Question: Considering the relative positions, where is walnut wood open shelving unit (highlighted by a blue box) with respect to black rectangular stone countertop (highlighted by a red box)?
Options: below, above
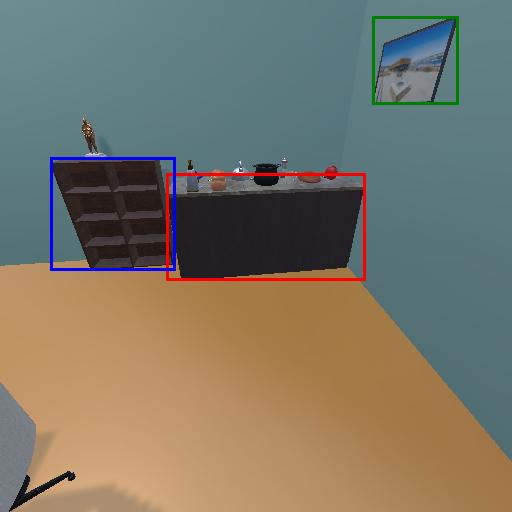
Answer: below